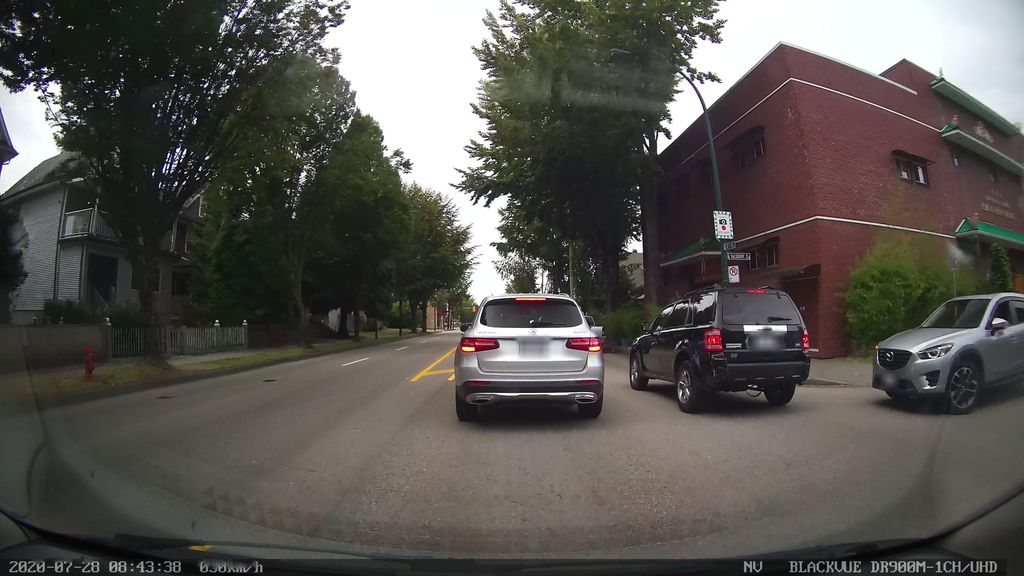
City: vancouver